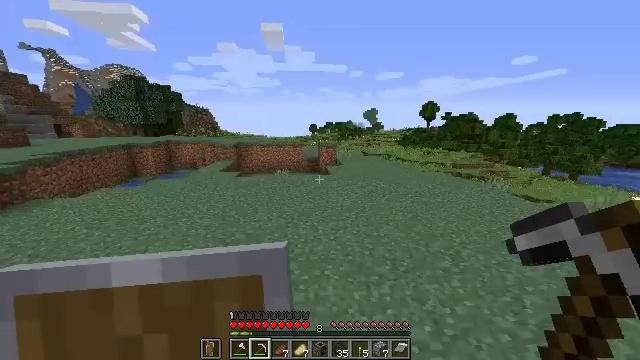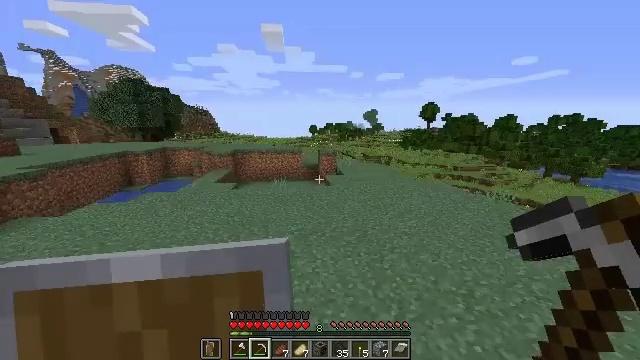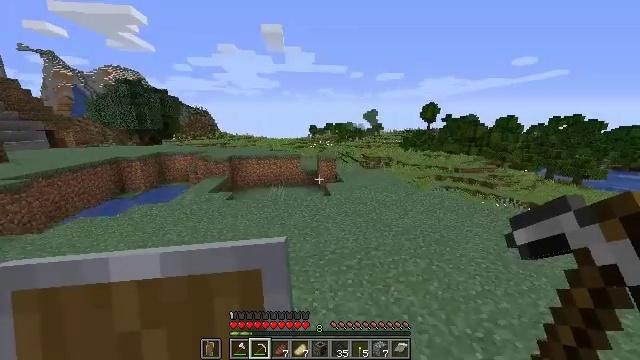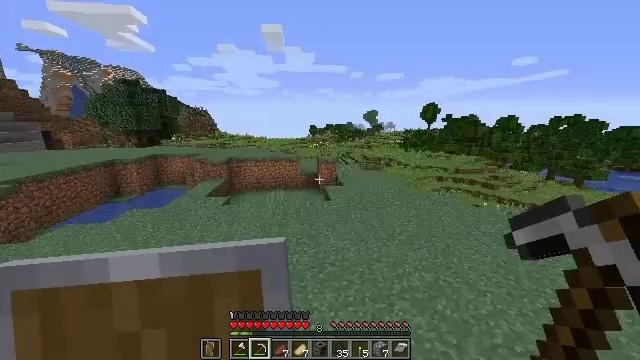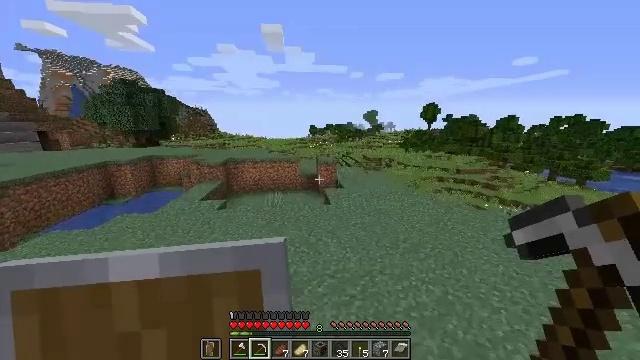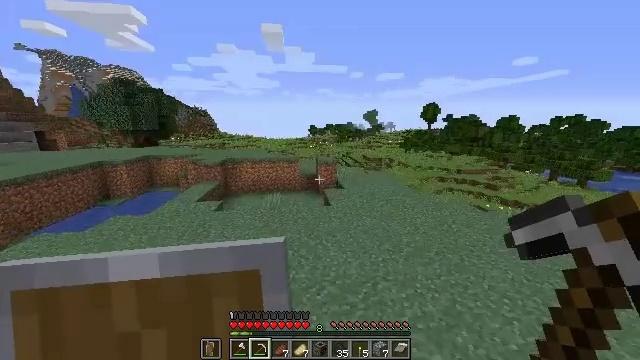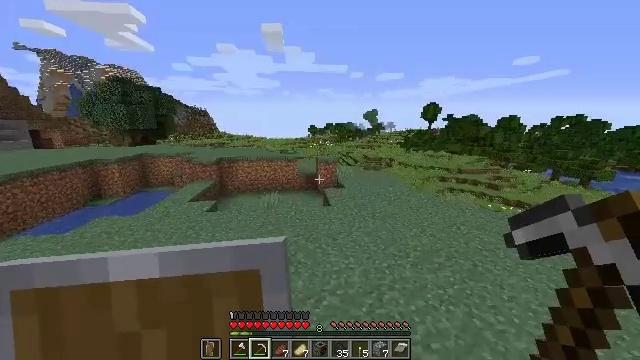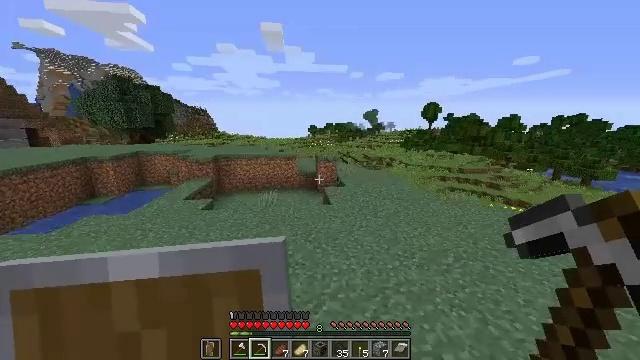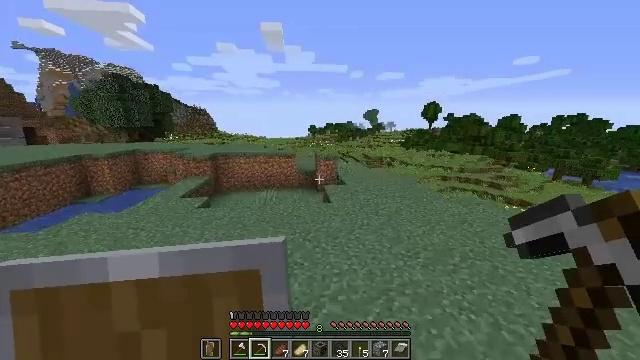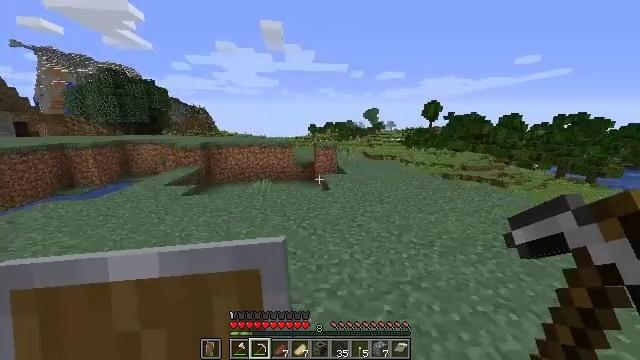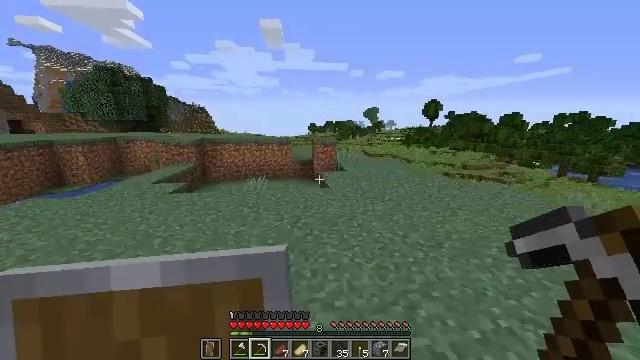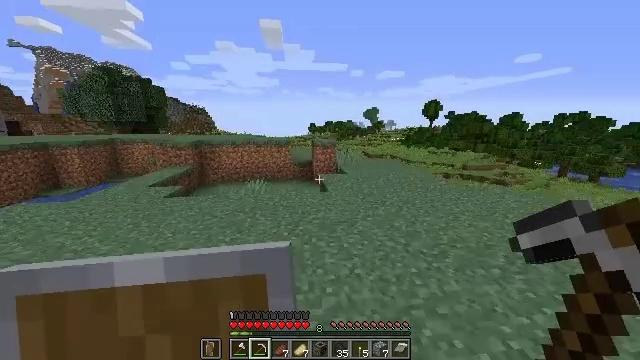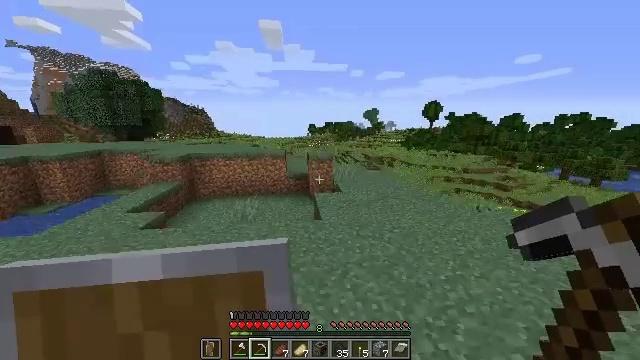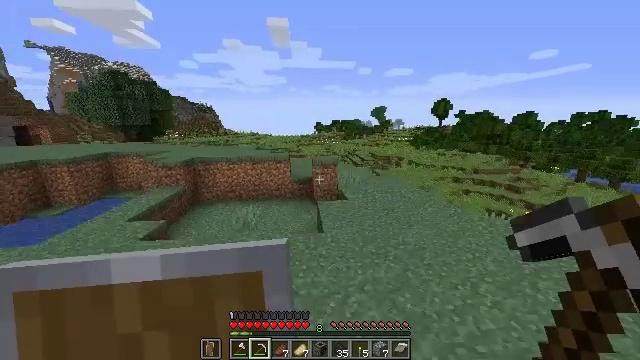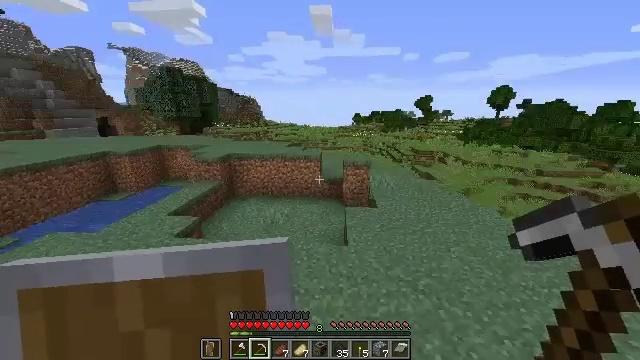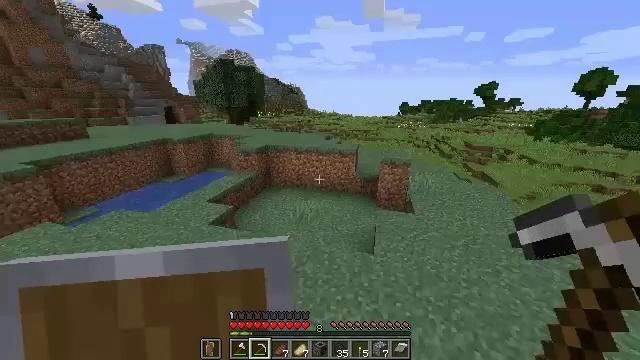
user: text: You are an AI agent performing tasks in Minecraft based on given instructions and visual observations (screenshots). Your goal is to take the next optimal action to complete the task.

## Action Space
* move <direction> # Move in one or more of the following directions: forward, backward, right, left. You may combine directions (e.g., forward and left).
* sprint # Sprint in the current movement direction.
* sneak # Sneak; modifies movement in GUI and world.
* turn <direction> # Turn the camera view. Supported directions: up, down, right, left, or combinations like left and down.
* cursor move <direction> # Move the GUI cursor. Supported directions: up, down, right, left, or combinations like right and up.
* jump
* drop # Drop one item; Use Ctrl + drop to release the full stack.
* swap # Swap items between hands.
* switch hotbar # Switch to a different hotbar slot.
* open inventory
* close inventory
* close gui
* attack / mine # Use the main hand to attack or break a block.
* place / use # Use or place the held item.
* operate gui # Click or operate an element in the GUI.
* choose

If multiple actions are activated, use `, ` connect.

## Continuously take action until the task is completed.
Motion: motion action
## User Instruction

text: Break oak leaves from the trees.
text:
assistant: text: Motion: move forward, jump
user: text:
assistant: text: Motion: move forward, jump
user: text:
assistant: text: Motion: move forward, jump
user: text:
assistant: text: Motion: move forward, jump
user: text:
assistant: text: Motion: move forward, jump
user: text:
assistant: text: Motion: move forward, jump
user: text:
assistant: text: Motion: move forward, jump
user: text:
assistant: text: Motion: move forward and move right, jump
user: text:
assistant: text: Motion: move forward and move right, jump
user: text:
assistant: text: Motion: move forward and move right, jump
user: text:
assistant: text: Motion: move forward and move right, jump
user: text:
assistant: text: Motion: move forward and move right, jump
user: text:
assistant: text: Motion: move forward and move right, turn left, jump
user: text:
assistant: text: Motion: move forward and move right, turn left and down, jump
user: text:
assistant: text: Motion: move forward and move right, turn left and down, jump
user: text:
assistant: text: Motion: move forward and move right, jump
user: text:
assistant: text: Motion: move forward and move right, jump
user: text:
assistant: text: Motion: move forward and move right, jump
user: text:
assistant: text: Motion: move forward and move right, jump
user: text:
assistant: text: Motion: move forward and move right, jump
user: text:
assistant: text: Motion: move forward and move right, jump
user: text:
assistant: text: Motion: move forward and move right, jump
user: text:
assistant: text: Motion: move forward and move right, jump
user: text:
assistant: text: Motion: move forward and move right, jump
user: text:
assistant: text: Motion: move forward and move right, jump
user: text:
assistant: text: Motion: move forward and move right, jump
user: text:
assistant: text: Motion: move forward and move right, jump
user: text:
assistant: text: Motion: move forward and move right, jump
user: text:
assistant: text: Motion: move forward and move right, jump
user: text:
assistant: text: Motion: move forward and move right, jump